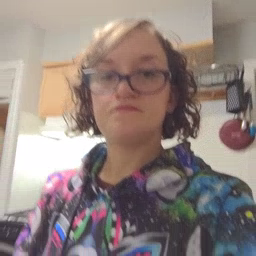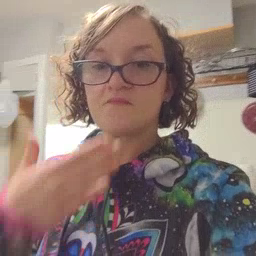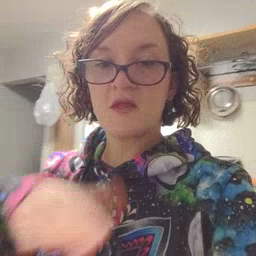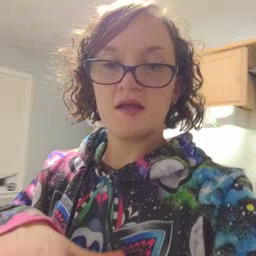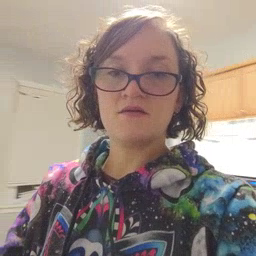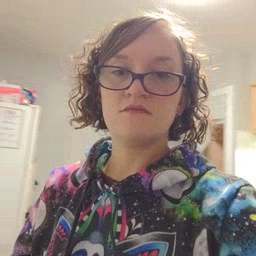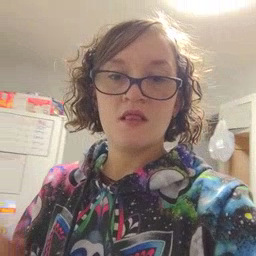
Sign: bad